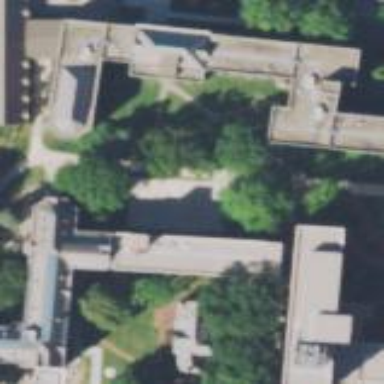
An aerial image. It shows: Dormitory building.